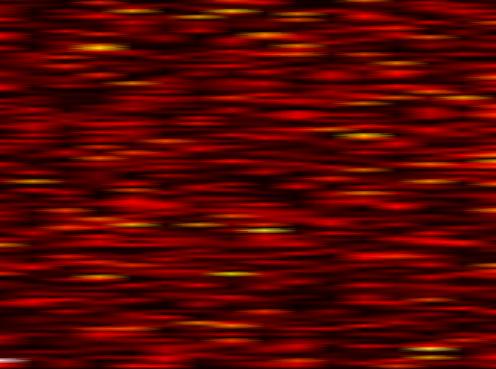
Label: WOLA